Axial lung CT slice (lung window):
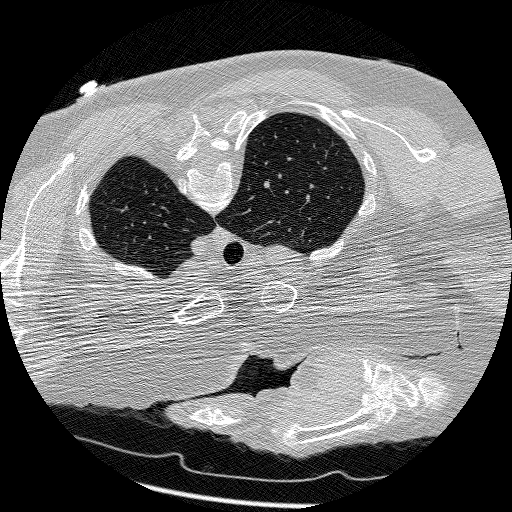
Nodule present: no